Question: In the latest IEEE Xtreme Competition, a problem I've tried to solve is this,
Input Two points p1(x1,y1) , p2(x2,y2) you must find the length of shortest path from p1 to p2,
for example if p1(1,1) , p2(4,4) then the shortest path has lenght of 9 edges,

I did something like depth first search, it works great if the distance between the two point is small, and take long time for example for the points (1,1) & (10,10),
my approach is to convert the above picture to an undirected graph with all weights to 1, and then find the shortest path.
here are my function that finds the shortest path:
'''
int minCost;
vector<int> path;
multimap<int,int> Connections;
typedef multimap<int,int>::iterator mmit;
void shortestPath(int cs){
if(cs > minCost)
return;
if(path.back() == Target){
if(cs < minCost)
minCost = cs;
return;
}
pair<mmit,mmit> it = Connections.equal_range(path.back());
mmit mit = it.first;
for( ; mit != it.second ; ++mit){
if(isVisited(mit->second))
continue;
markVisited(mit->second);
path.push_back(mit->second);
shortestPath(cs+1);
markUnvisited(mit->second);
path.pop_back();
}
}
'''
Is there any way faster than this ?? could i use dijkstra for this undirected graph ??
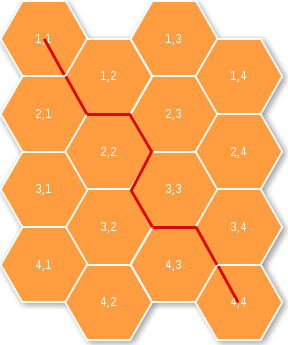
Answer: Using Dijkstra or any kind of graph-based search seems like total overkill here. At each vertex, you just need to choose the next vertex that brings you closer to your target.
So you start in the centre of (1,1). You need to choose the starting vertex. Obviously this is the one in the south-east.
From there, you have three choices: move west, move north-east or move south-east. This is in fact the choice you have at every second vertex. You choose the direction that brings you closer (ie, subtends smallest angle with your target).
In fact, you can represent all your vertex co-ordinates in a sort of cheaty way. Notice that they are all roughly half-way between the hexagon coordinates. So you could say the first vertex is at '(1.5,1.33)'.
Your possible moves at the first co-ordinate are the directions:
'''
west = (0, -0.67)
north-east = (-0.5, 0.33)
south-east = (0.5, 0.33)
'''
Let's call that the odd-movement. Now, the even-movement you have these choices:
'''
east = (0, 0.67)
north-west = (-0.5, -0.33)
south-west = (0.5, -0.33)
'''
So all you have to do is, for each possible direction, test the new distance (as the crow flies -- pythagoras) to your target. Choose the new vertex that has the smallest distance of the three choices. Obviously you don't have to compute the actual distance -- distance squared is fine.
You can figure out the initial and final moves, I'm sure.
One final point, obviously I'm using double arithmetic which is imprecise. You can scale all your directions (and of course your hexagon co-ordinates) by 6 and use integers.